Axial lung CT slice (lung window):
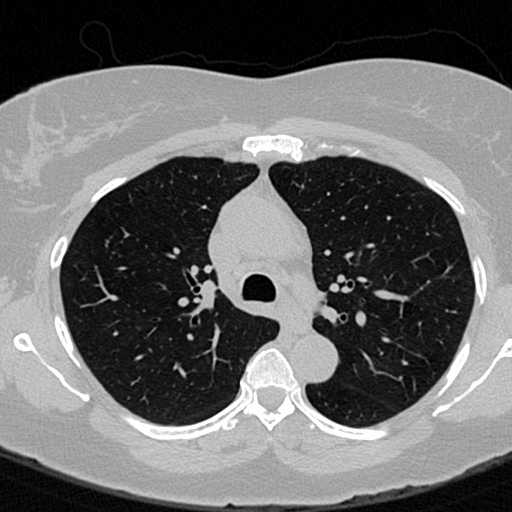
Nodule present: no